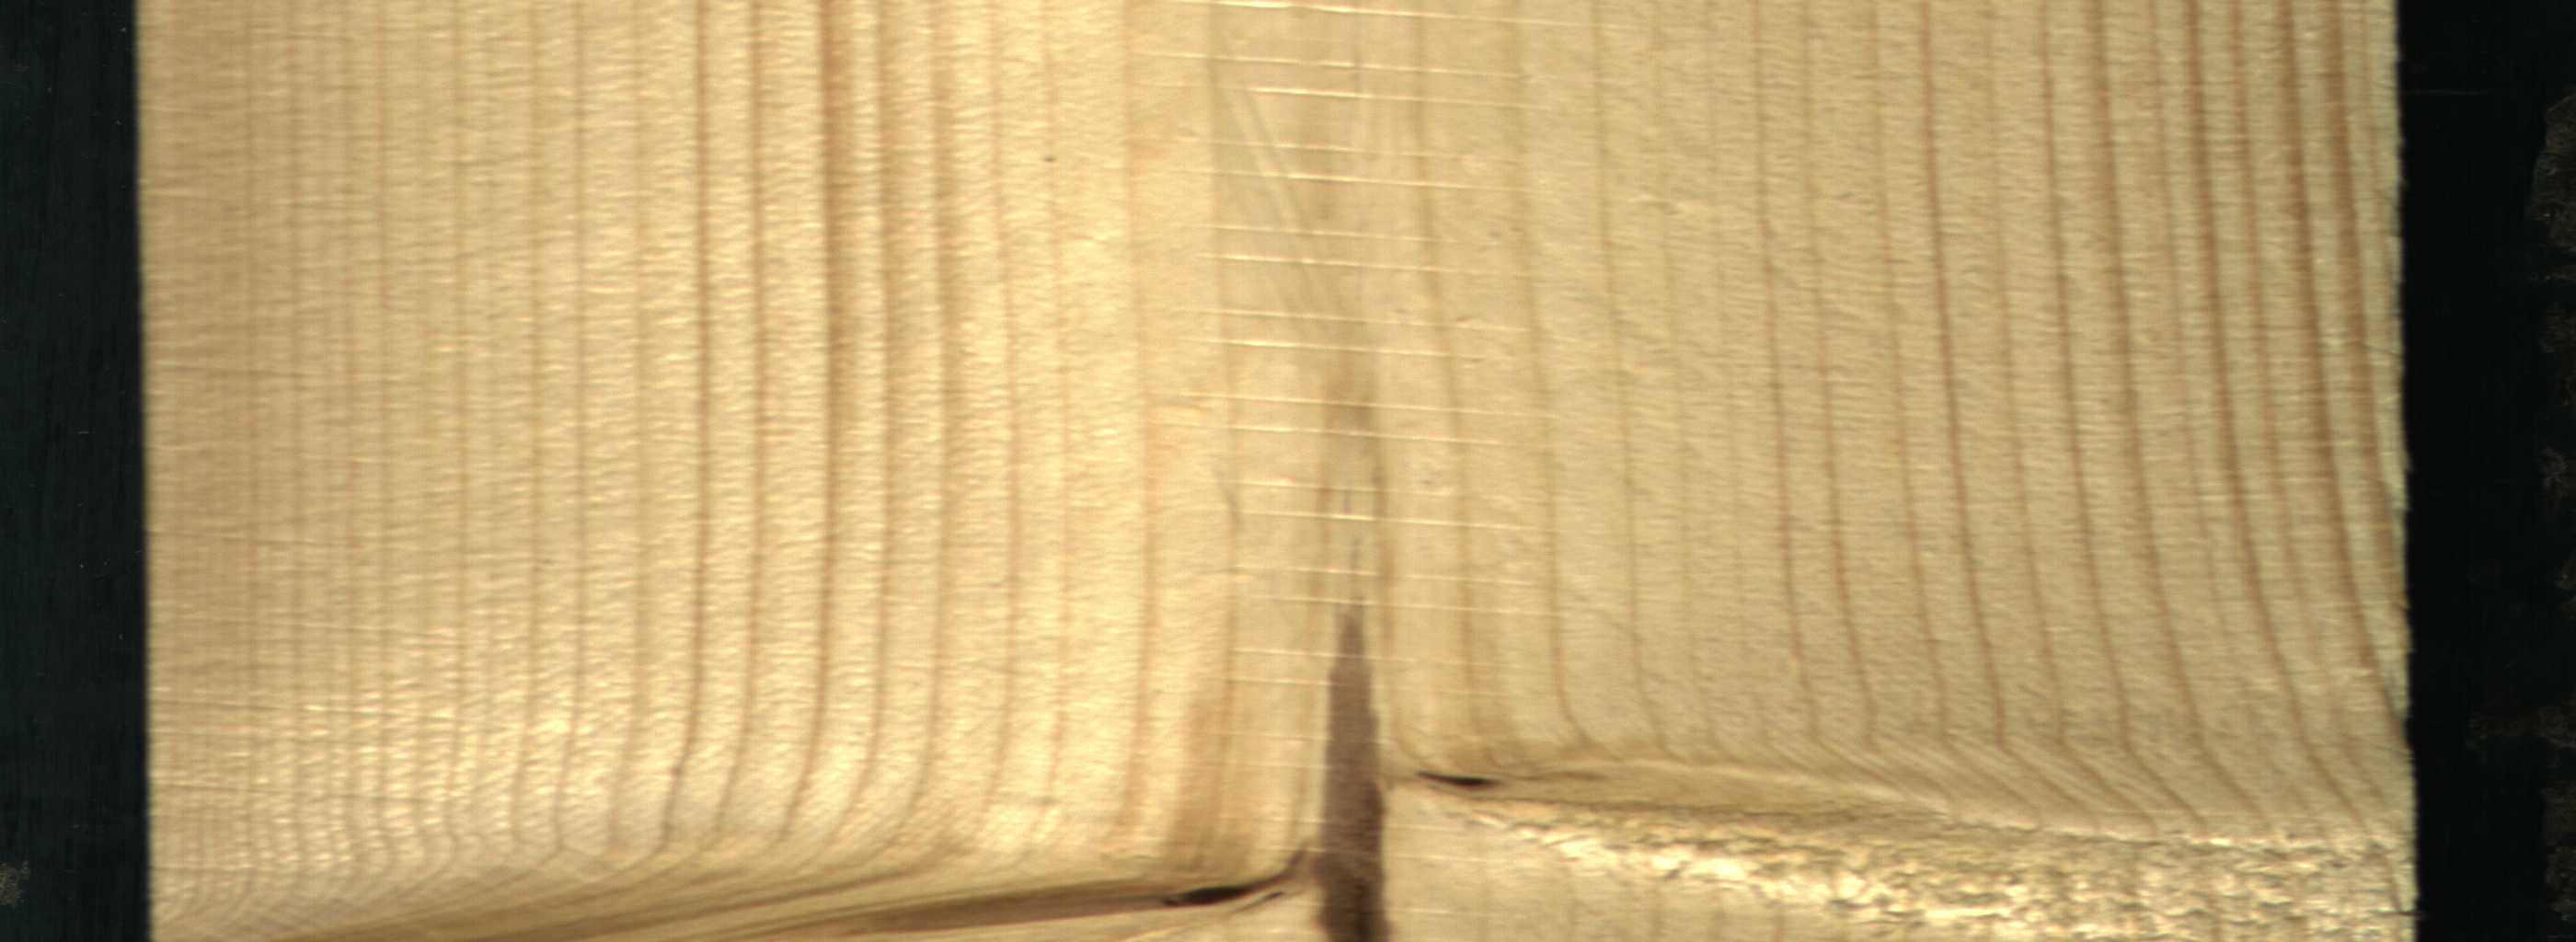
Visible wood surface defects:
Marrow
Dead_Knot
Dead_Knot